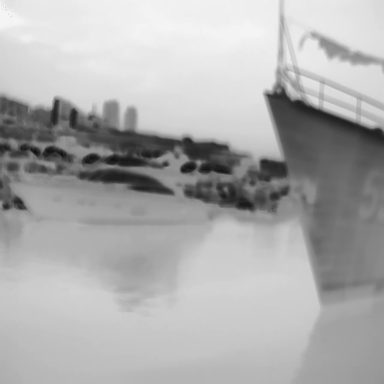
There is a canoe in the infrared image.